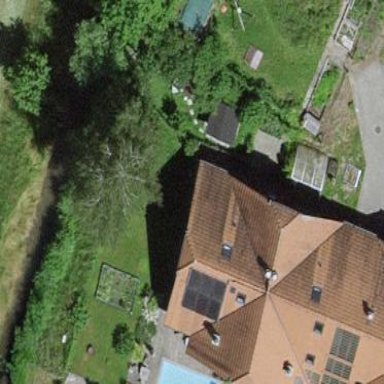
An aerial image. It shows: Residential building.